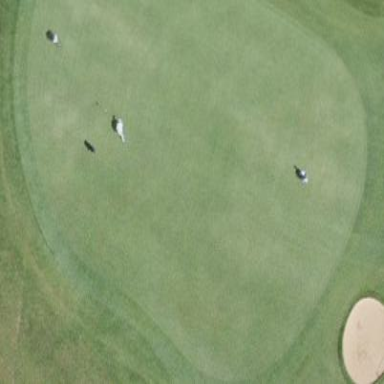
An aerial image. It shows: Golf green.